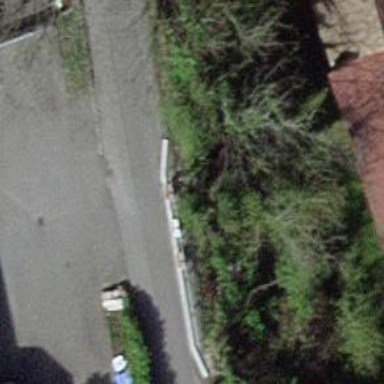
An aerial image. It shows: Bollard barrier.